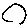
Label: circle